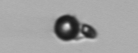
Label: bead